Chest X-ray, AP view. Patient: 58 years old, sex F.
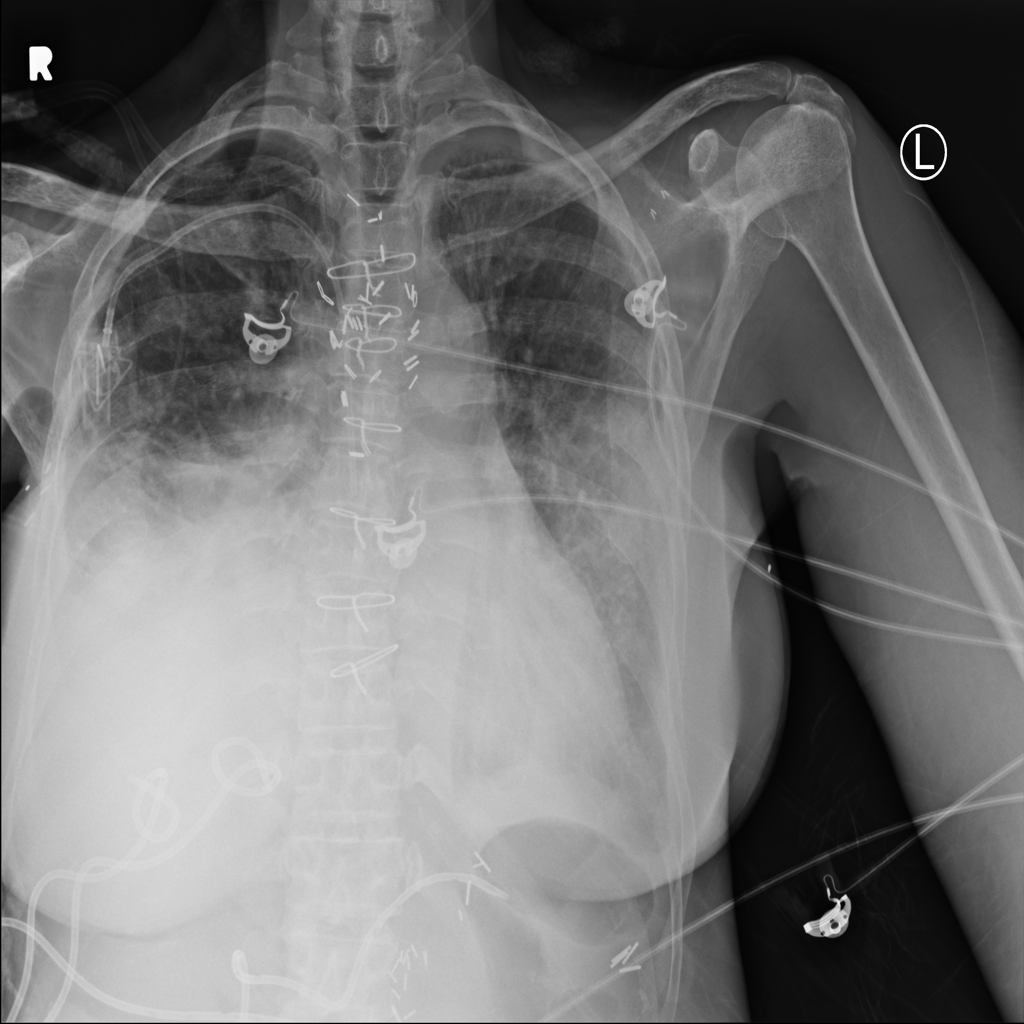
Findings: Effusion, Infiltration